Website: bh-photo
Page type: customer-info-address
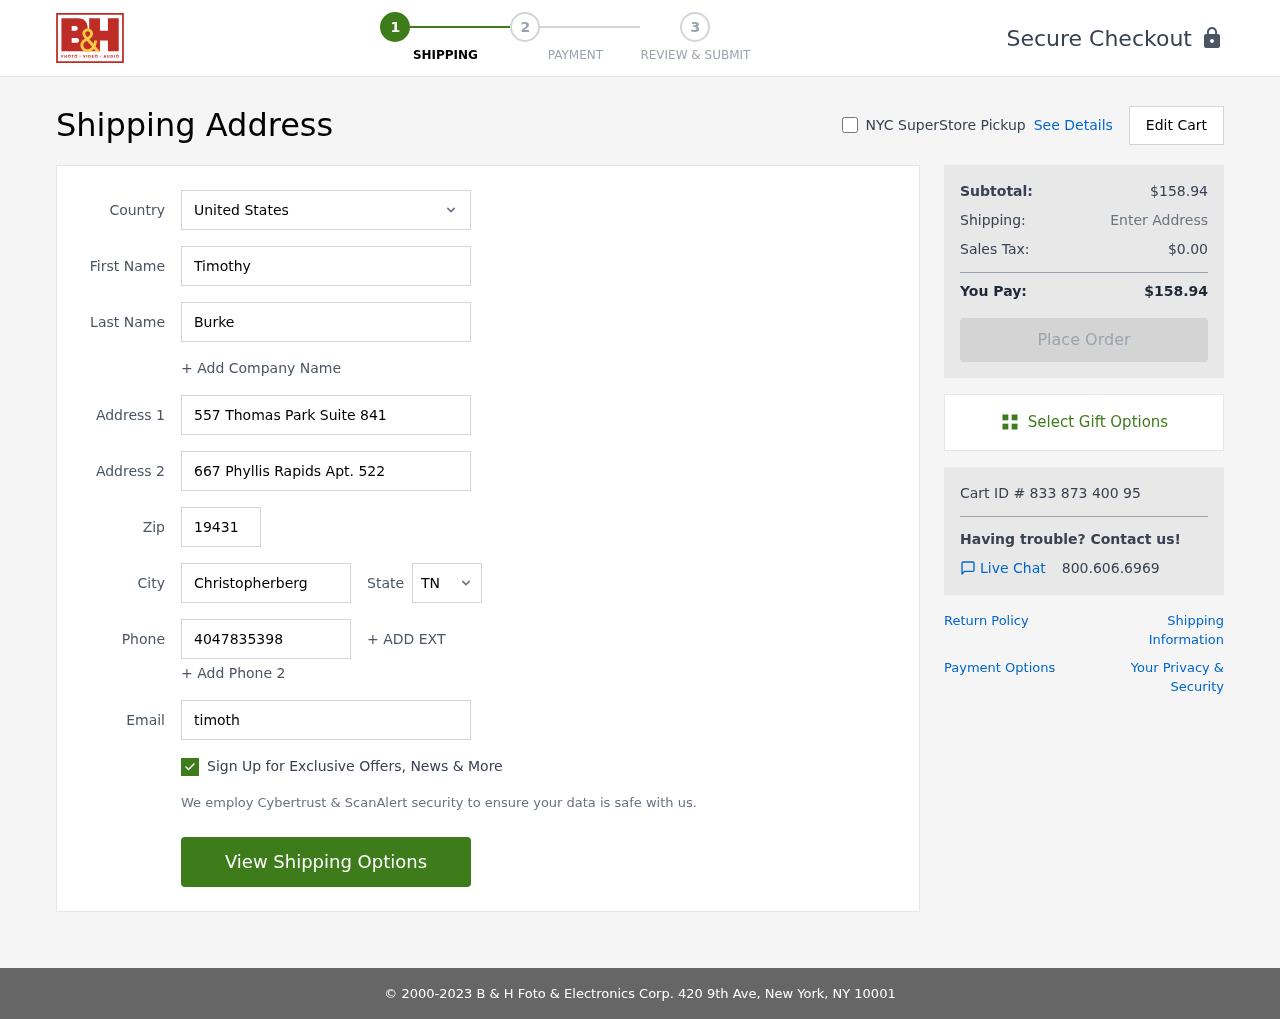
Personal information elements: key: PII_CITY
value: Christopherberg
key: PII_COUNTRY
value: United States
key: PII_EMAIL
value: timothyburke@gmail.com
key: PII_FIRSTNAME
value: Timothy
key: PII_LASTNAME
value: Burke
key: PII_PHONE
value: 4047835398
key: PII_POSTCODE
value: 19431
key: PII_STATE_ABBR
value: TN
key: PII_STREET
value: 557 Thomas Park Suite 841
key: PII_STREET2
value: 667 Phyllis Rapids Apt. 522
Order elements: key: ORDER_SUBTOTAL
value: $158.94
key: ORDER_TAX
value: $0.00
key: ORDER_TOTAL
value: $158.94
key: ORDER_ID
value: Cart ID # 833 873 400 95